Aerial crown-view tile of a tropical tree (Barro Colorado Island, Panama), acquired 20250512:
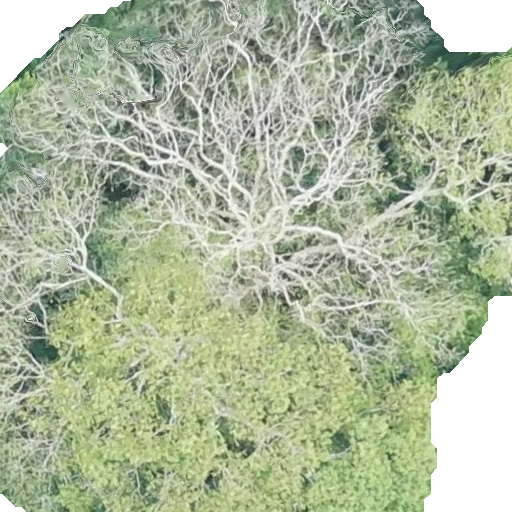
Species: Dipteryx oleifera
GBIF accepted scientific name: Dipteryx oleifera
Crown area: 470.985 m²